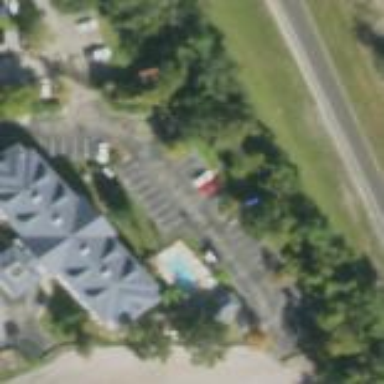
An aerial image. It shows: Hotel building.